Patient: sex M, age 69
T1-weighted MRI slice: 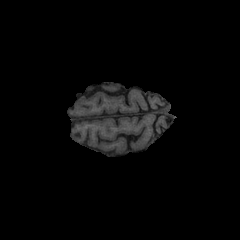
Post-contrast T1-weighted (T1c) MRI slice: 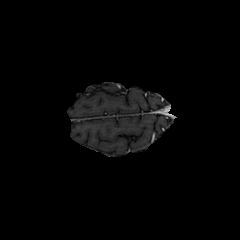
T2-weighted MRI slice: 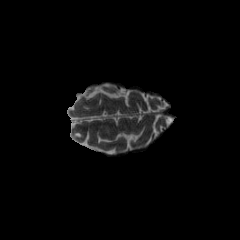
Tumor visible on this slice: no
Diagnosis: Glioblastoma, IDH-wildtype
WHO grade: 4